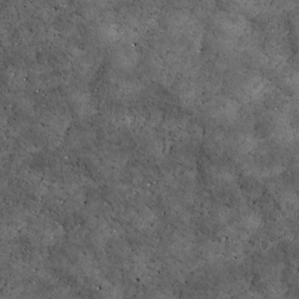
Label: non_frost